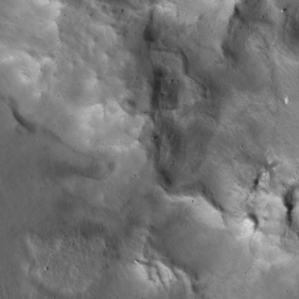
Label: non_frost